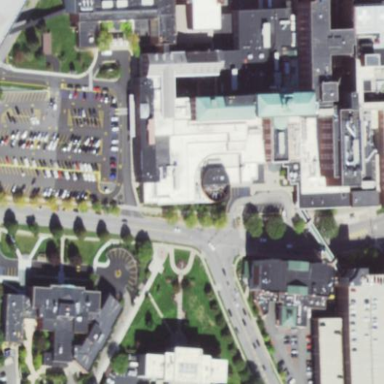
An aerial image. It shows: Hospital building.